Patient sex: F
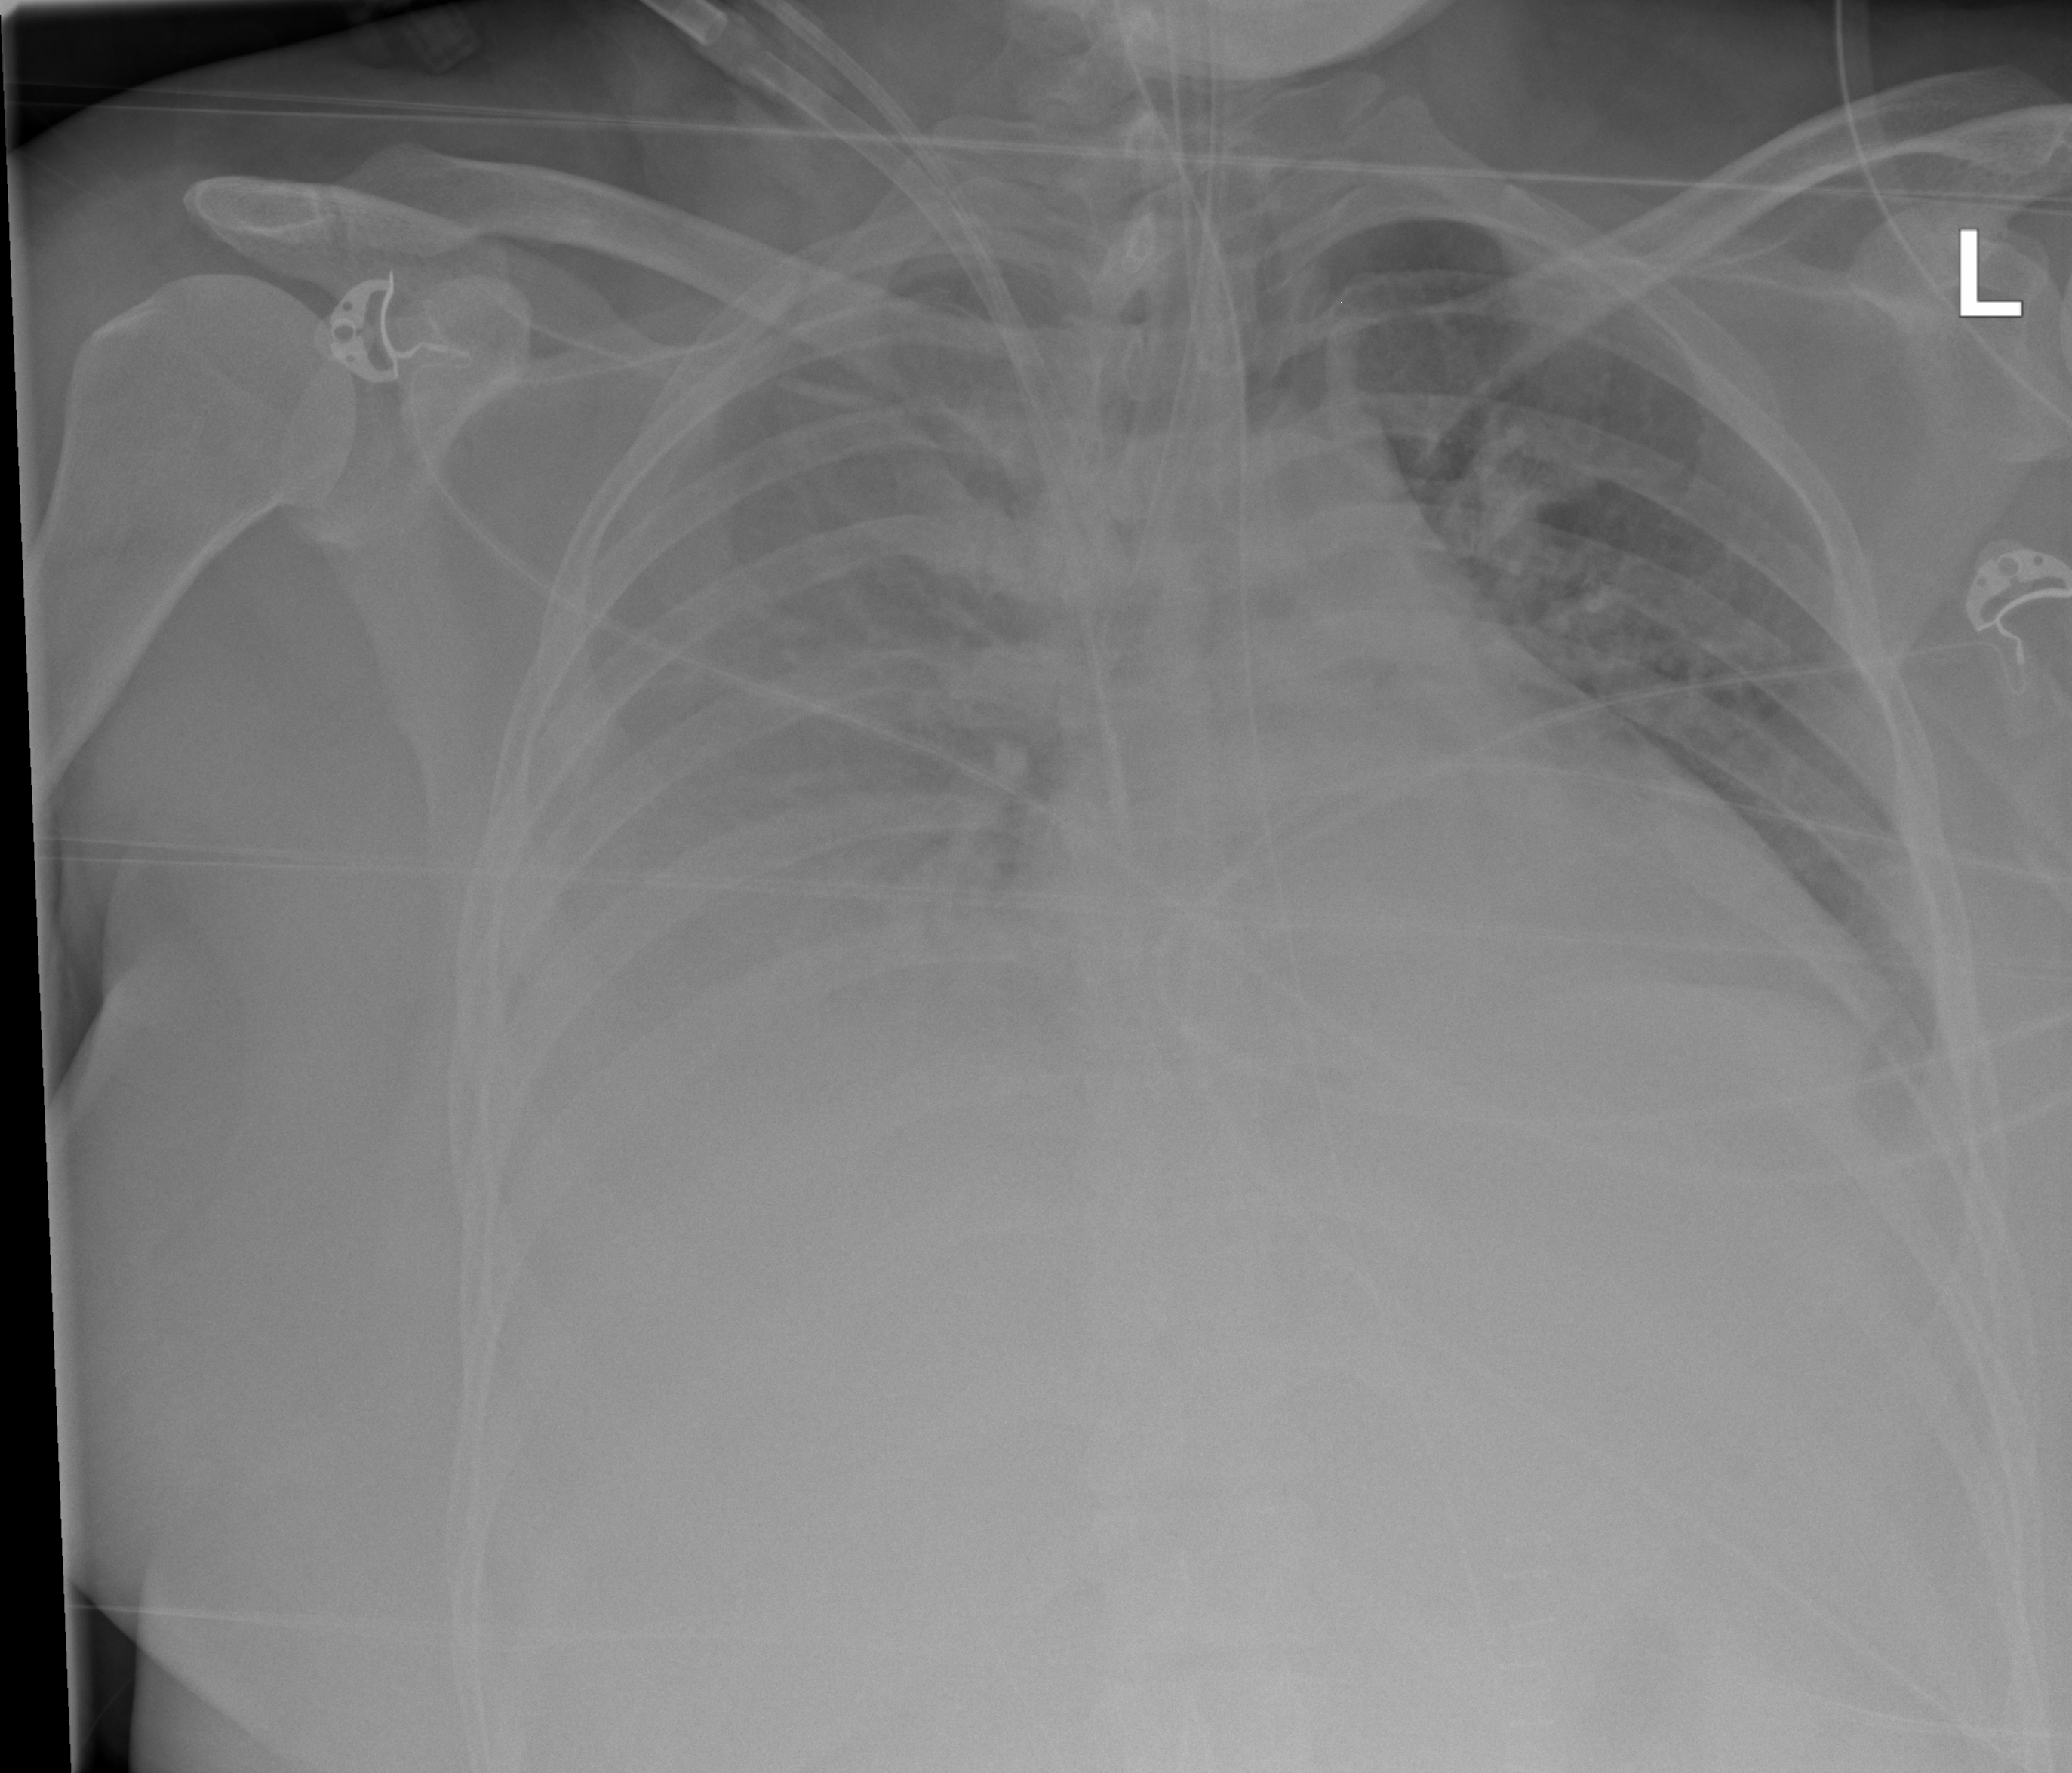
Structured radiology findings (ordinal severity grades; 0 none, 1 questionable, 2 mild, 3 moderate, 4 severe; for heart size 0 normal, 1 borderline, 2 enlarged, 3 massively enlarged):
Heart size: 0
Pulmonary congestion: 0
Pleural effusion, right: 3
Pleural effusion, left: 0
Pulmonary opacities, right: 1
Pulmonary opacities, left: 0
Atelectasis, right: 2
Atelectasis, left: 0